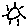
Label: sun